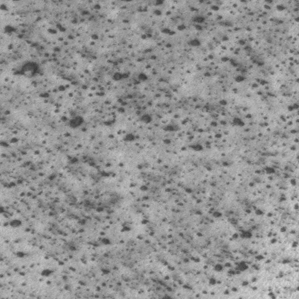
Label: frost